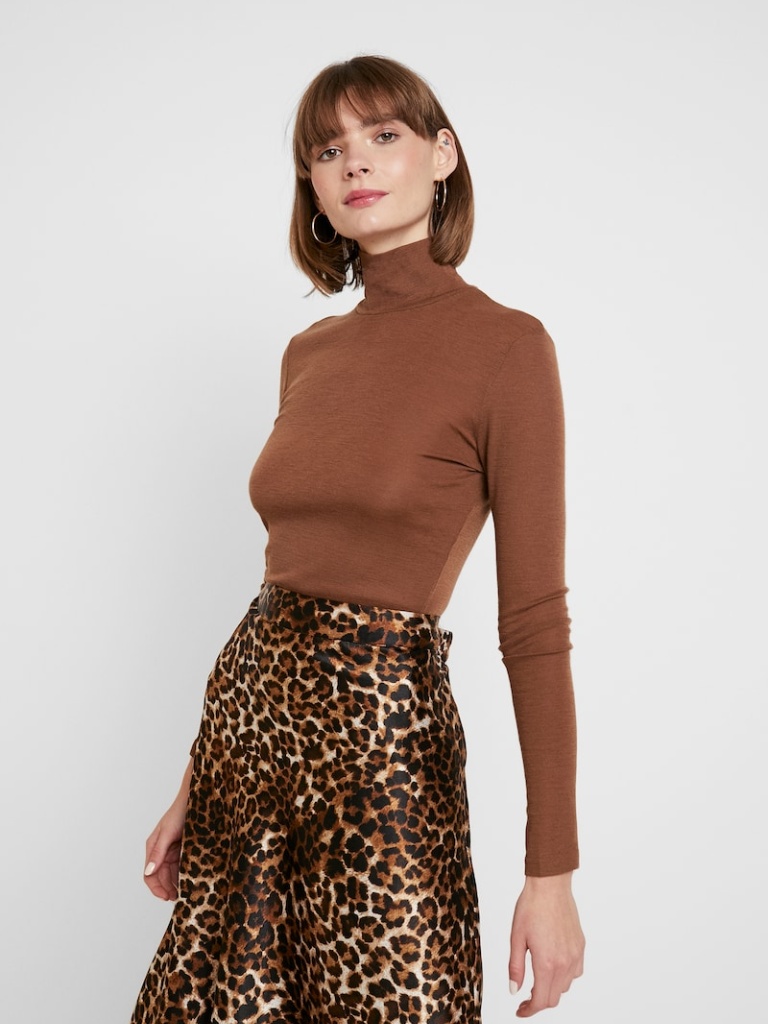
knit tight a long-sleeved with the sleeves down hip length Fully Tucked in turtleneck turtleneck